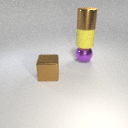
large yellow rubber cylinder below large brown metal cylinder